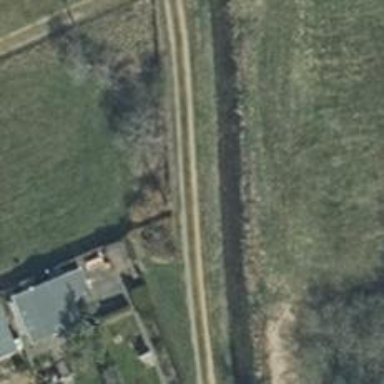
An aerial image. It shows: Driveway with gravel surface of grade 3.